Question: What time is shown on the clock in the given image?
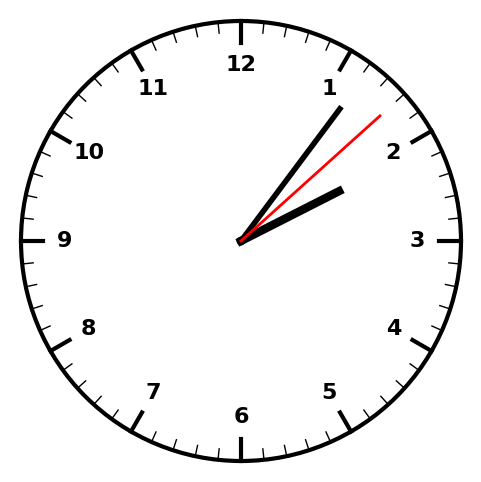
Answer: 02:06:08